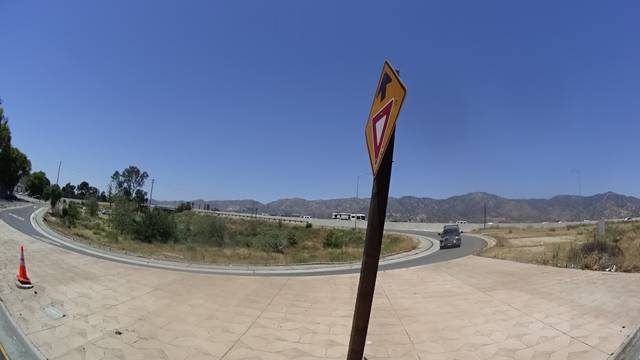
Region: United States
Coordinates: 34.169, -118.304